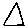
Label: triangle